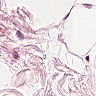
Metastatic tissue present: no